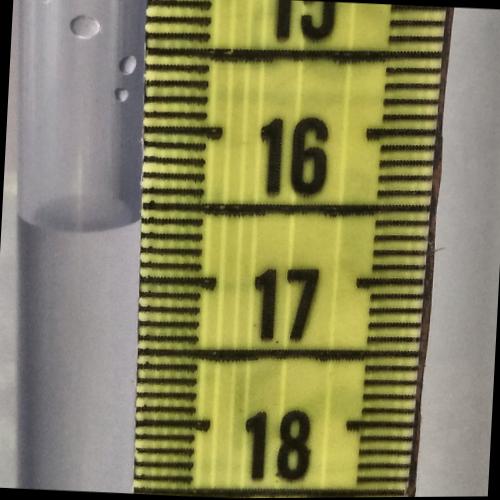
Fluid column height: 16.6 cm